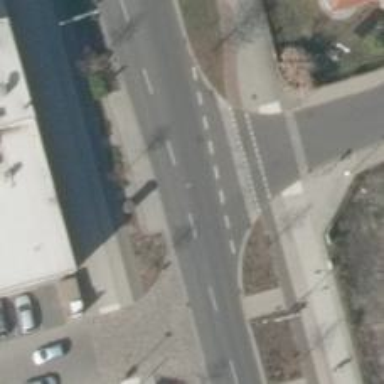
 and parallel parking on the right side."